Question:
I'm trying to write an algorithm that will detect the space between 'RF' and 'WOOLF in the image below.
I need something like Scanline for COLUMNS not rows.
My algorithm will be scanning each column for the presence of black pixels, if it finds any it will store '1', else it will store '0', so for example the image above might be:
000001111111111111111111100000000000000000000000011111111111111111111111111111111111111111111111111
so I will know that the space starts on pixel 30.
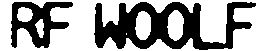
Answer: Why can't you just access the pixels through Scanline?
'''
for i := 0 to (column count)-1 do begin //enumerate columns
black_pixels:=false
for j := 0 to (row count)-1 do //enumerate scanlines
if PByte(integer(Scanline[j]) + i)^=0 then begin
//black pixels in column i
black_pixels:=true;
break;
end;
end;
'''
(just an example, I don't remember the specifics of using scanline)
Even if you're concerned with locality, you can just setup an array of size (column count), and update it while scanning through j, i:
'''
for j := 0 to (row count)-1 do
for i := 0 to (column count)-1 do
if PByte(integer(Scanline[j]) + i)^=0 then
blackpixels[i] := true;
'''
For 1-bit images the data is stored in scanline by bits, though (see <URL>, use:
'''
((BYTE_VALUE shr k) and 1)
'''
As requested, additional explanations on how this works.
"Shl" and "shr" are "shift left" and "shift right" operations. What they do is shift the bits inside of the byte to the left (highest bit side) and to the right (lowest bit side). For instance:
'''
<PHONE> shr 0 = <PHONE>
<PHONE> shr 1 = <PHONE>
<PHONE> shr 2 = <PHONE>
<PHONE> shr 3 = <PHONE>
'''
In the same way
'''
<PHONE> shl 0 = <PHONE>
<PHONE> shl 1 = <PHONE>
<PHONE> shl 2 = <PHONE>
<PHONE> shl 3 = <PHONE>
'''
Binary AND ("C := A and B") is an operation which for every bit, takes it's values from A and from B and sets it's value in C to 1 only when A and B have 1's at the same place.
For instance:
'''
<PHONE> and
<PHONE> =
<PHONE> (B has no 1's at all)
<PHONE> and
<PHONE> =
<PHONE> (B has all 1's, so every 1 from A is transferred to C)
<PHONE> and
<PHONE> =
<PHONE>
'''
Therefore what ((BYTE_VALUE shr (i-1)) and 1) does is:
First, shifts BYTE_VALUE (i-1) bits to the right, thus making it's i-th bit the rightmost. But the new BYTE_VALUE can still have unrelated bits to the left of it.
Then, zeroes out all the bits except for the new rightmost.
For instance, if we want to know the 5th rightmost bit of <PHONE>, we shr it by 4:
'''
<PHONE> shr 4 = <PHONE>
'''
But although the rightmost bit is zero, the whole value is still not zero. We AND it with 1 == <PHONE>:
'''
<PHONE> and <PHONE> = <PHONE> = 0
'''
Back to the topic. When your columns are packed by bits, this is how you enumerate them:
'''
setLength(blackpixels, ColumnCount);
for i := 0 to ColumnCount - 1 do
blackpixels[i] := false;
for j := 0 to RowCount-1 do
for i := 0 to ColumnCount div 8-1 do begin
byte_value := PByte(integer(Bitmap.Scanline[j]) + i)^; //read the byte which contains 8 columns
for k := 0 to 7 do
if ((byte_value shr (7-k)) and 1)=0 then
blackpixels[i*8+k] := true;
end;
'''
Here's the working example, just in case:
'''
//Assuming img is declared as img: TImage;
//mm is declared as mm: TMemo;
var blackpixels: array of boolean;
i, j, k: integer;
byte_value: byte;
RowCount, ColumnCount: integer;
Bitmap: TBitmap;
s: string;
begin
RowCount := img.Picture.Bitmap.Height;
ColumnCount := img.Picture.Bitmap.Width;
Bitmap := img.Picture.Bitmap;
setLength(blackpixels, ColumnCount);
for i := 0 to ColumnCount - 1 do
blackpixels[i] := false;
if Bitmap.PixelFormat=pf1Bit then begin
for j := 0 to RowCount-1 do
for i := 0 to ColumnCount div 8-1 do begin
byte_value := PByte(integer(Bitmap.Scanline[j]) + i)^; //read the byte which contains 8 columns
for k := 0 to 7 do
if ((byte_value shr (7-k)) and 1)=0 then //(7-k) because pixels seems to be stored inside of the byte "left-to-right" (highest to lowest)
blackpixels[i*8+k] := true;
end;
end else
raise Exception.Create('Invalid pixel format');
//Print array
if ColumnCount > 0 then
s := BoolToStr(blackpixels[0], false)
else s := '';
for i := 1 to ColumnCount - 1 do
s := s + ', ' + BoolToStr(blackpixels[i], false);
s := '(' + s + ')';
mm.Lines.Add(s);
'''